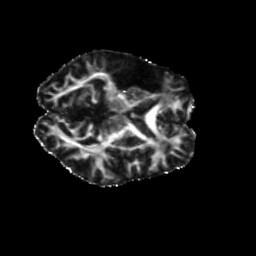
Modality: FA
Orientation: axial
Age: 36
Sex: female
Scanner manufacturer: siemens
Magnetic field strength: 3 T
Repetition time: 5.25 s
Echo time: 0.08 s